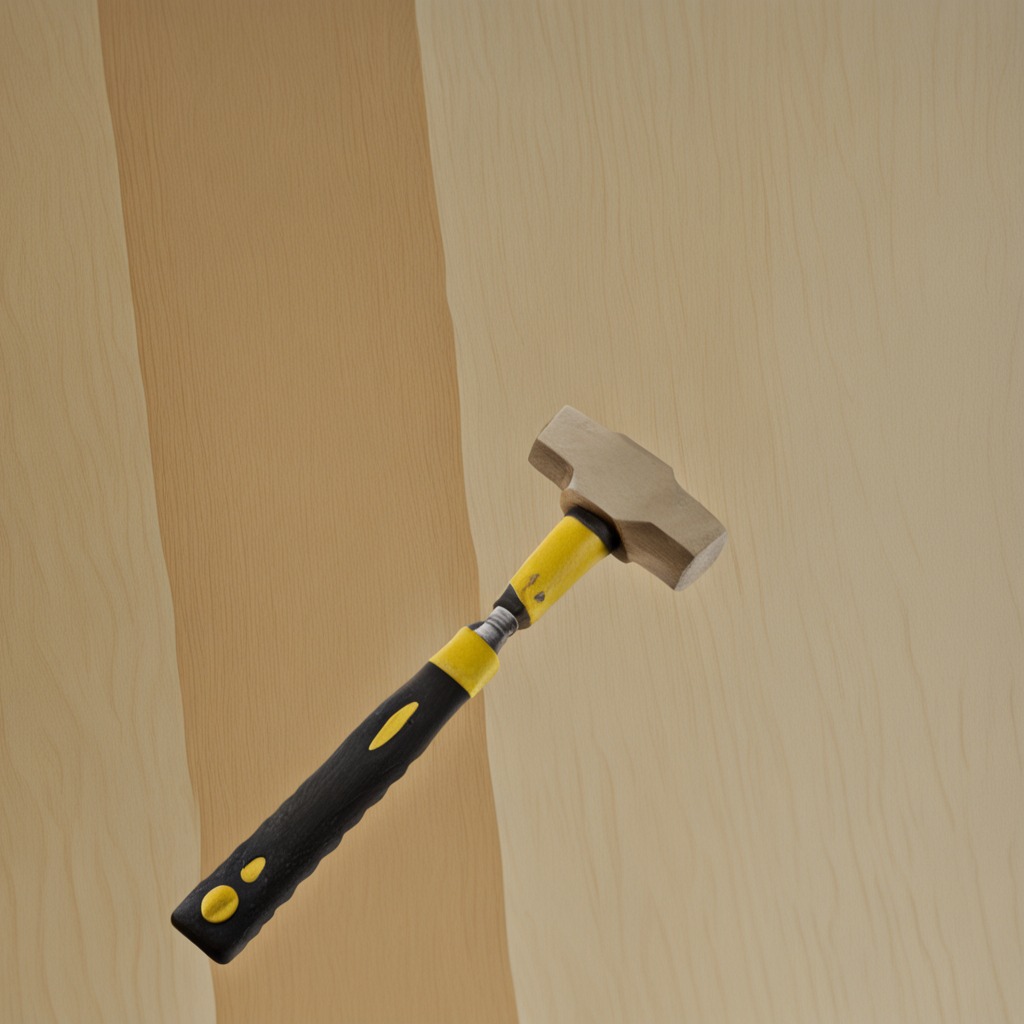
A hammer is lying on a plywood surface in a paint workshop lit by afternoon window light.